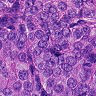
Metastatic tissue present: yes